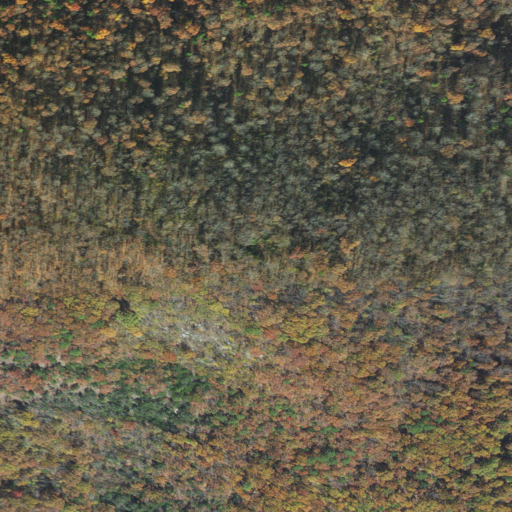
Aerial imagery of mountain in Arkansas named Thompson Mountain containing deciduous forest, shrub, and mixed forest